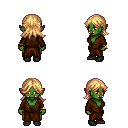
a pixel art fantasy rpg character, female body template, orc, green skin, brown robe, teal pants, light blonde loose hair, bracelets, black shoes, four views (front, back, left, right), 2x2 character sprite sheet, small pixel art, hard edges, no anti-aliasing